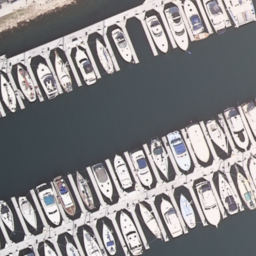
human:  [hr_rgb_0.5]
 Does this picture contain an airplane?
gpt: no

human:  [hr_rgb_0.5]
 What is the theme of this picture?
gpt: harbor

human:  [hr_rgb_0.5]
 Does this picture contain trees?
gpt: no

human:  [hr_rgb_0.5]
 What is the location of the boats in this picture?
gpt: up and bottom